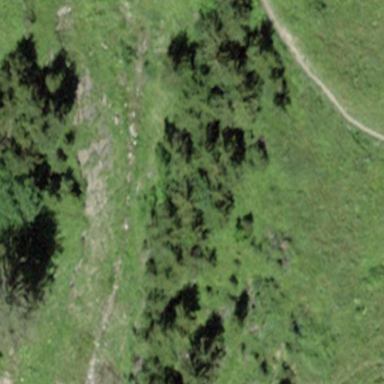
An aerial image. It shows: Forest area.